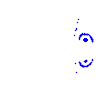
Particle: pion